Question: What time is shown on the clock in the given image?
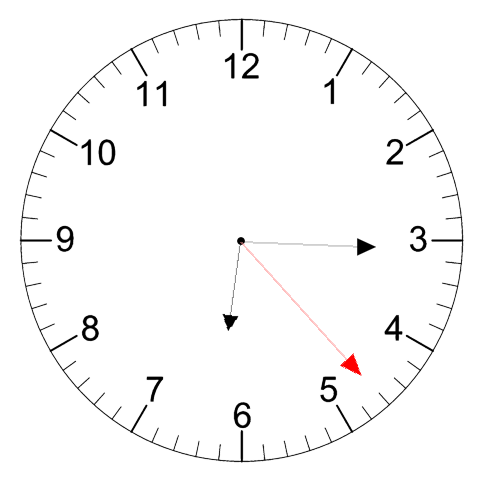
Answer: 06:15:23